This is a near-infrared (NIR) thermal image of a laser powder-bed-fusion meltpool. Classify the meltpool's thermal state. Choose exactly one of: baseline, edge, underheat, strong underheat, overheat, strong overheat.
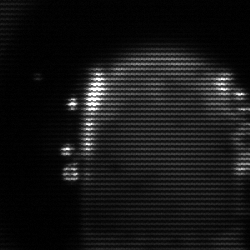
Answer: baseline